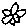
Label: flower